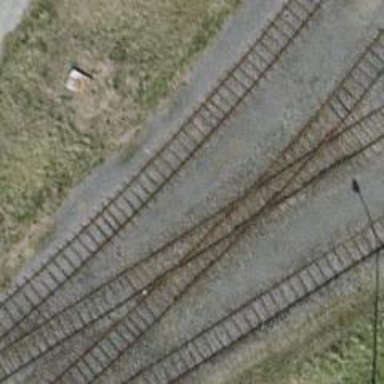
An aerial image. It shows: Rail spur service.